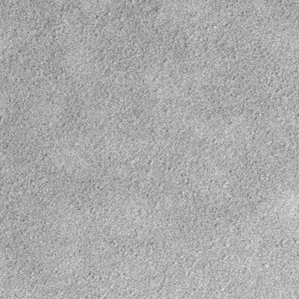
Label: frost